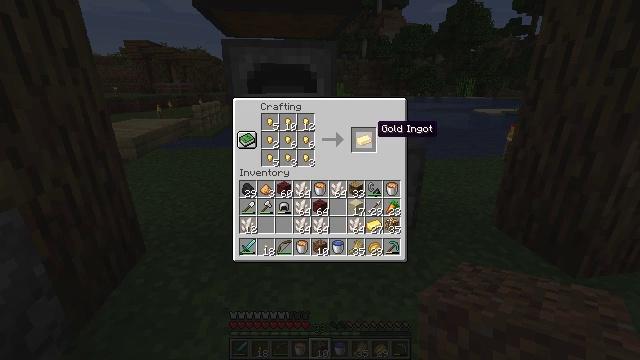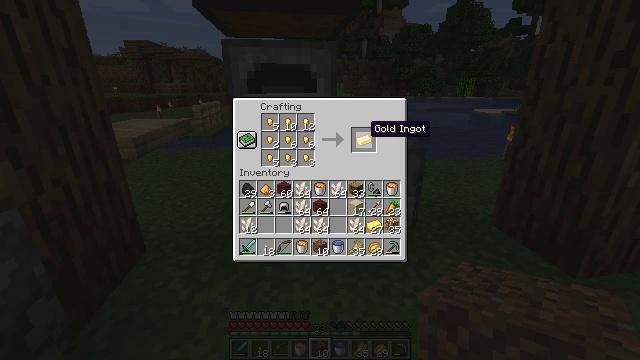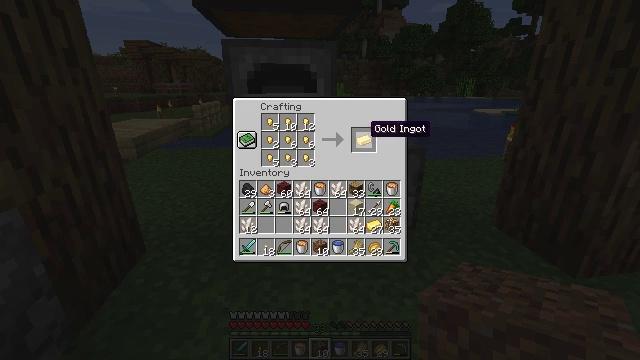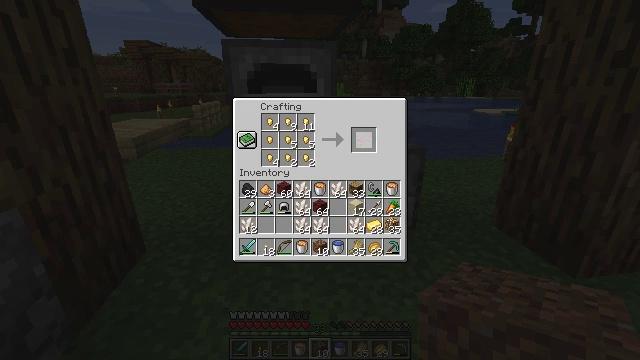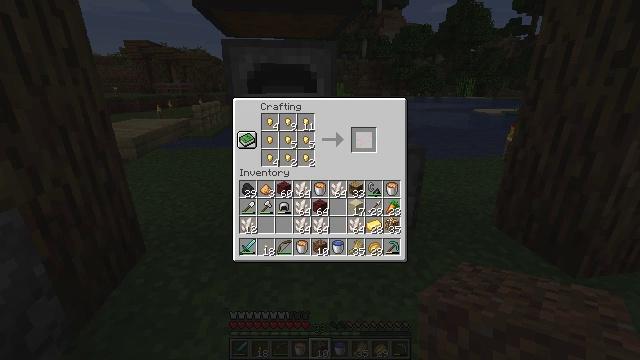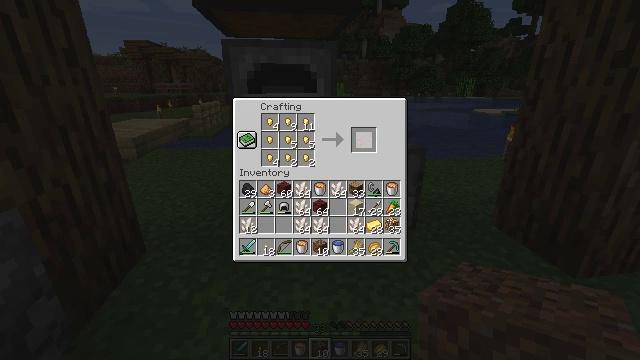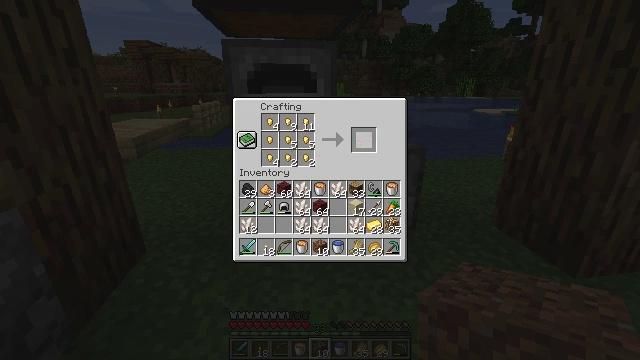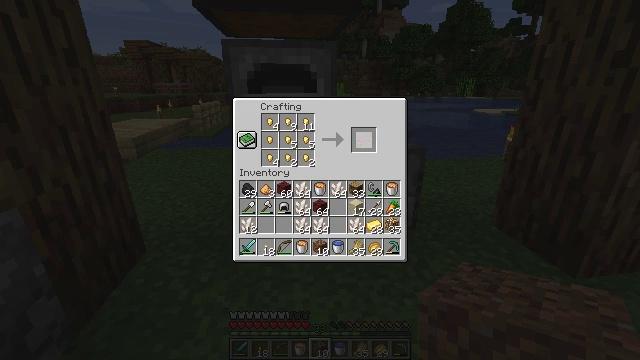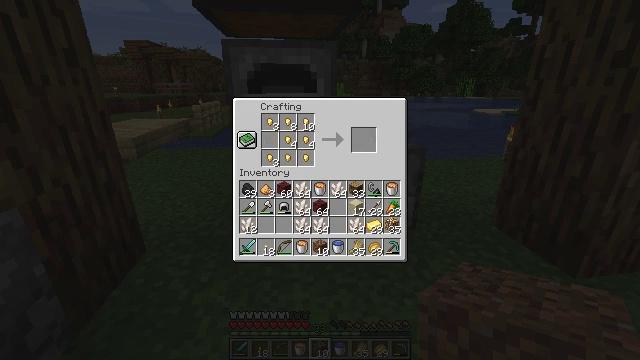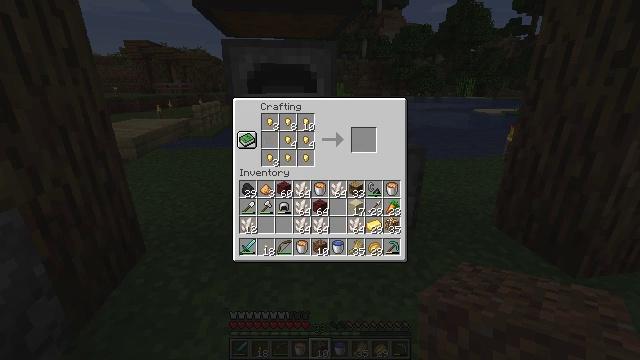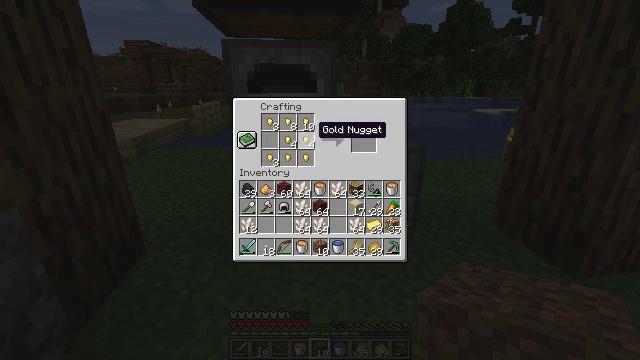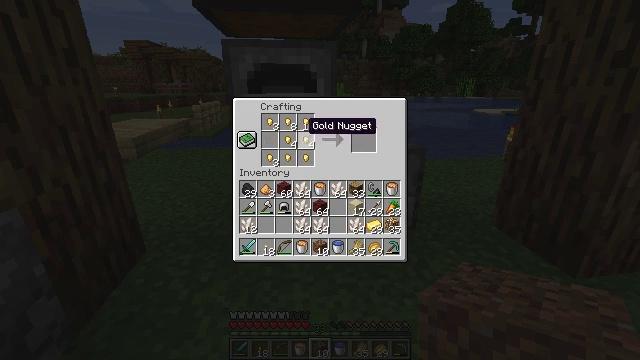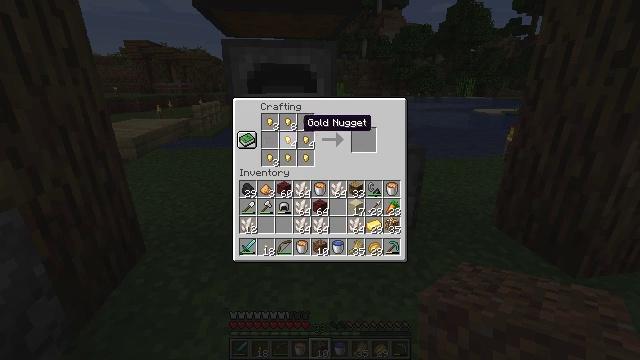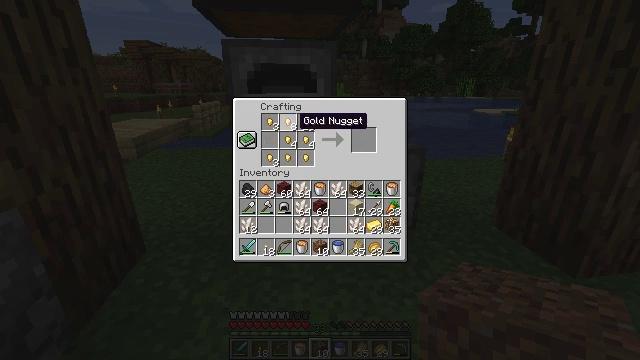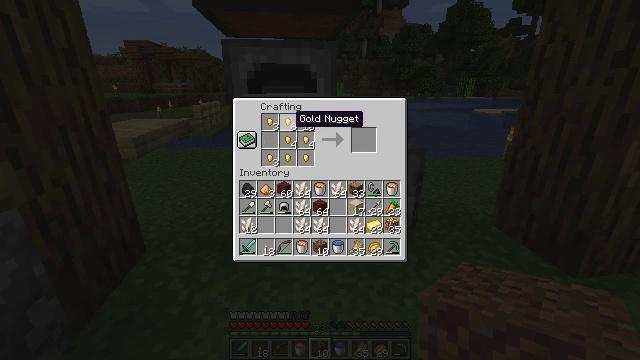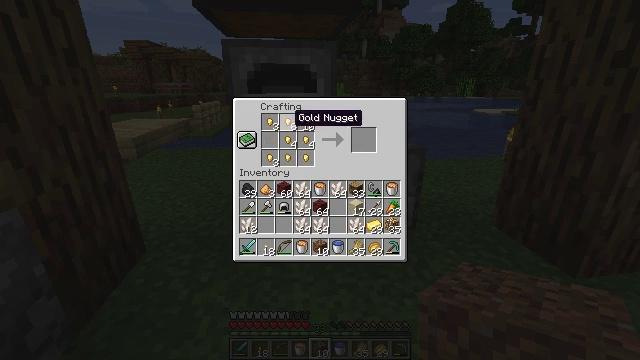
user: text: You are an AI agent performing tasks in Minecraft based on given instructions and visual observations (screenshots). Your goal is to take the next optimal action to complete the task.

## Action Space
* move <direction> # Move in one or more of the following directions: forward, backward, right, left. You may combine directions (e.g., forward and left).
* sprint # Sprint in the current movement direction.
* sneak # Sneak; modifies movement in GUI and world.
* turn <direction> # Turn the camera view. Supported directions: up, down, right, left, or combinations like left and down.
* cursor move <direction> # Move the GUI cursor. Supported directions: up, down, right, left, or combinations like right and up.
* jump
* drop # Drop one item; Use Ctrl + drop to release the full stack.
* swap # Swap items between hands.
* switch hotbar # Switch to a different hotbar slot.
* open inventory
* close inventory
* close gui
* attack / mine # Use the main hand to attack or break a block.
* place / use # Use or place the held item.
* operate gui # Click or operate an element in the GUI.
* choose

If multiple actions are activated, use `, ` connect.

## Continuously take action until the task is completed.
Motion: motion action
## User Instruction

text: Use gold ore and smelt a gold ingot.
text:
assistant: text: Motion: sneak
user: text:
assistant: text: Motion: sneak
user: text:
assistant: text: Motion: sneak, operate gui
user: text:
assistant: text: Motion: sneak, operate gui
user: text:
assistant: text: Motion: sneak, operate gui
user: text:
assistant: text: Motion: sneak
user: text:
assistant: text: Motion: sneak
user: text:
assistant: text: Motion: sneak, cursor move left
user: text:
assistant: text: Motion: sneak, cursor move left
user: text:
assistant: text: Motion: cursor move left
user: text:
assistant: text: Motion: cursor move left
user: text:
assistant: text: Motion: no_op
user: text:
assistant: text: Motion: no_op
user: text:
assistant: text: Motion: no_op
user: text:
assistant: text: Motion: no_op
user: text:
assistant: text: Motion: no_op
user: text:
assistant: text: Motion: no_op
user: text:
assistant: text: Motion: choose
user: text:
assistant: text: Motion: choose
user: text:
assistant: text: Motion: choose
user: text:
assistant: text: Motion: cursor move left
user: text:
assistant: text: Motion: no_op
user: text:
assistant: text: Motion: no_op
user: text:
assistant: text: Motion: no_op
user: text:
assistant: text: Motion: operate gui
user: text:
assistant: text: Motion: operate gui
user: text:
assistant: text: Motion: operate gui
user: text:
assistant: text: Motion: operate gui
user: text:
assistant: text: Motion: no_op
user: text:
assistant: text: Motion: cursor move right